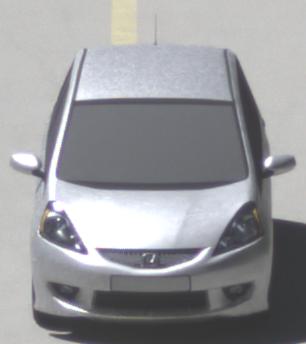
Make: Honda
Model: Jazz 1.2
Detailed model: Jazz (III) (11/08 - 04/11)
Model produced from: 2008/11
Model produced until: 2010/10
Doors: 5
Color: white
Road condition: dry road
Daytime: midday
Contrast: high contrast